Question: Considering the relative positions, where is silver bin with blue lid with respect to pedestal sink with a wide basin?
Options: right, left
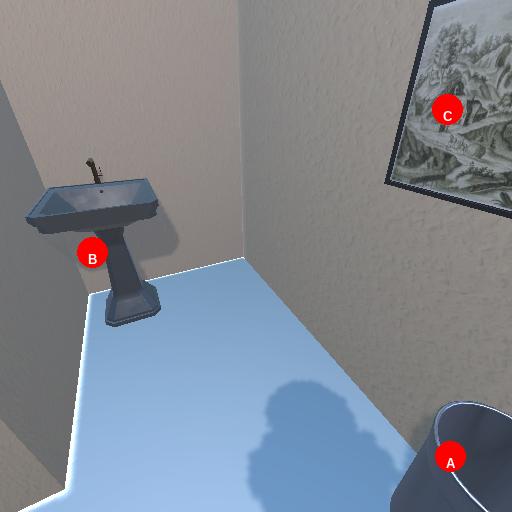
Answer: right